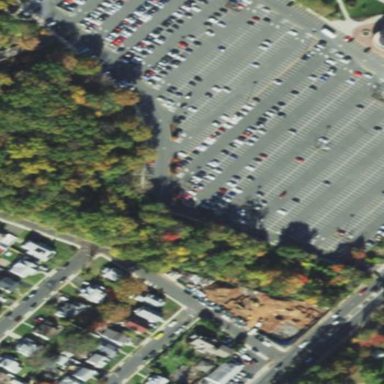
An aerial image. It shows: Parking area with surface.